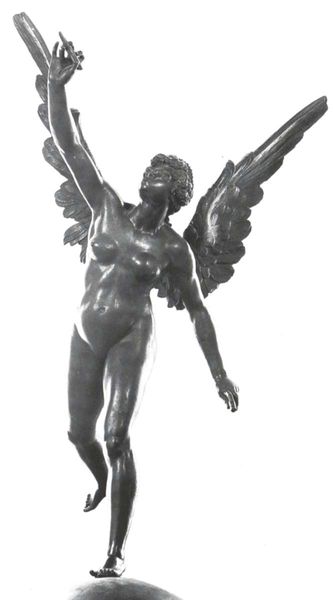
Titel: Ruhmesgöttin von einem Grabmal
Künstler: Pierre d. Ä. Biard
Institution: Paris, Louvre
Schlagwörter: akt, flügel, hand, kopf, nackt, bewegung, brust, busen, frau, arm, sockel, figur, stehend, locken, fliegen, engel, skulptur, statue, beine, weiblich, bauch, bronze, knie, kurze haare, stift, spielbein, standbein, guss, schwebend, brone, auf einem bein, reckend